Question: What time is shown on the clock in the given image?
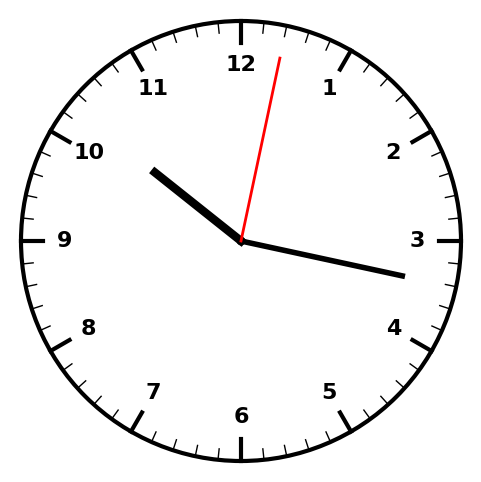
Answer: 10:17:02